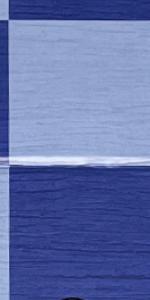
Label: Empty